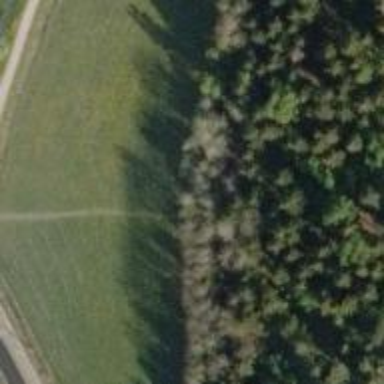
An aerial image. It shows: Path.